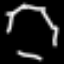
Label: octagon